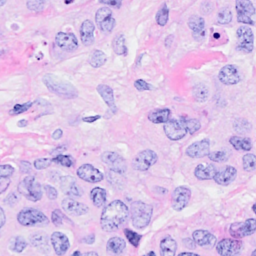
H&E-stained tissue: Breast